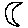
Label: moon